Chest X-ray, AP view. Patient: 39 years old, sex M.
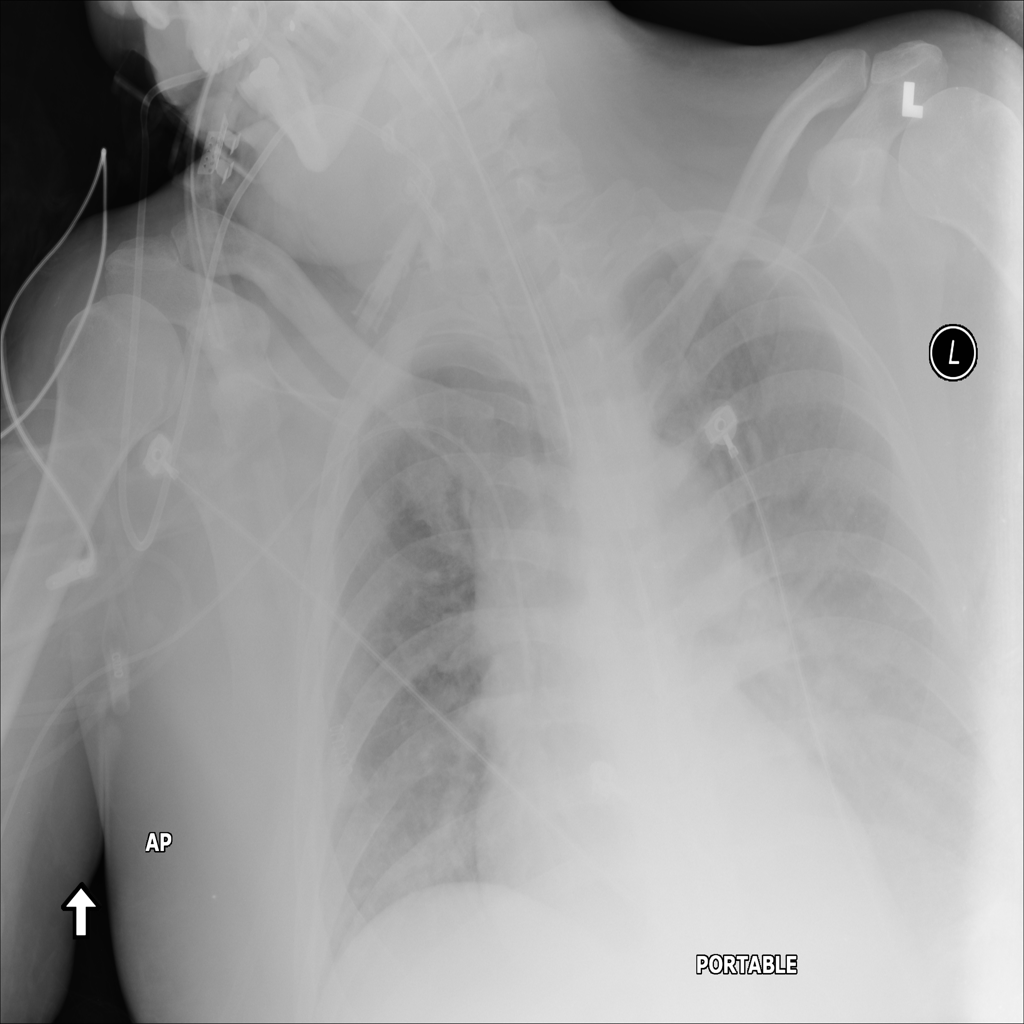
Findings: Infiltration